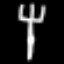
Label: fork